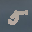
Label: 5